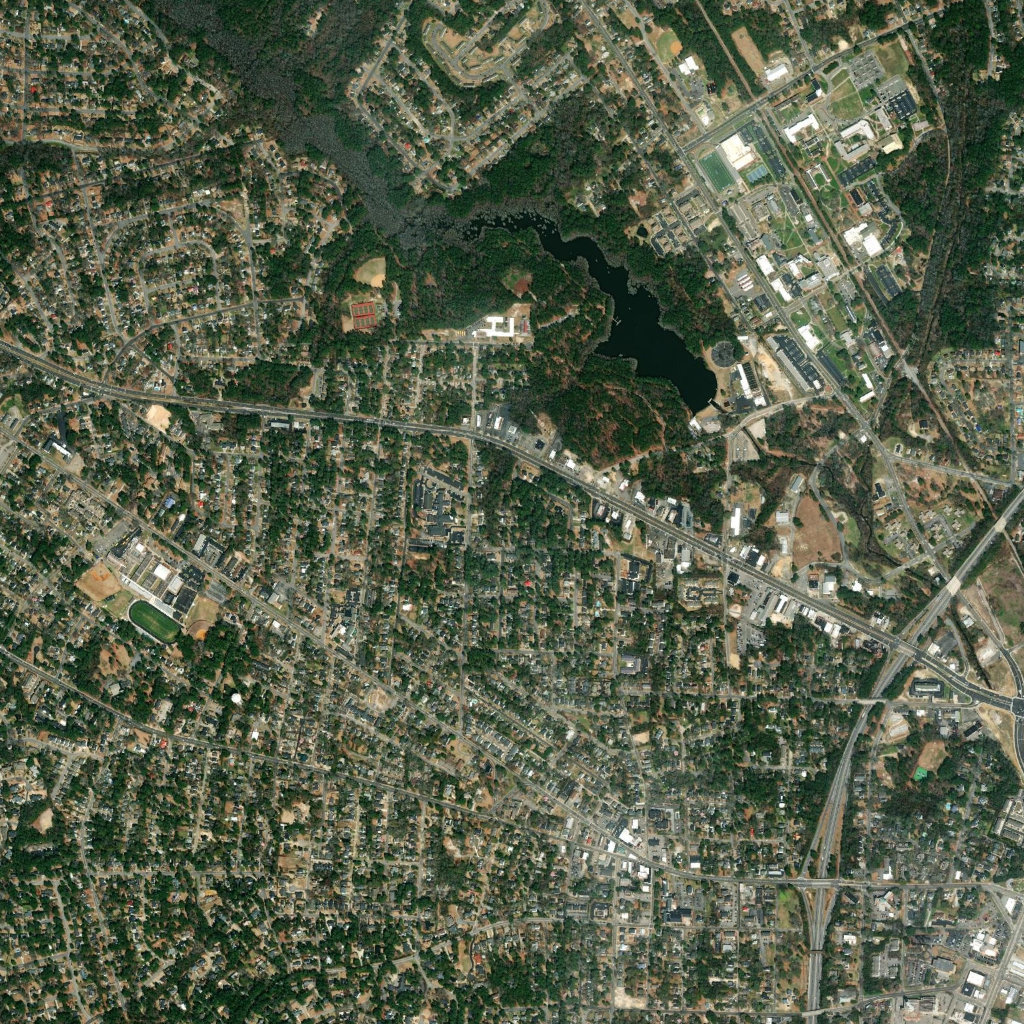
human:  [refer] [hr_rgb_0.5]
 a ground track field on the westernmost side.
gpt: <box>[[12, 58, 17, 63, 0]]</box>